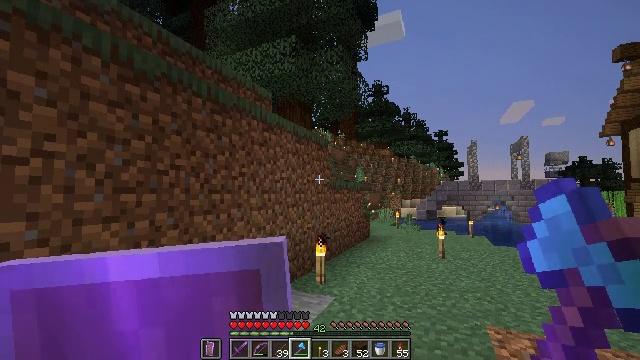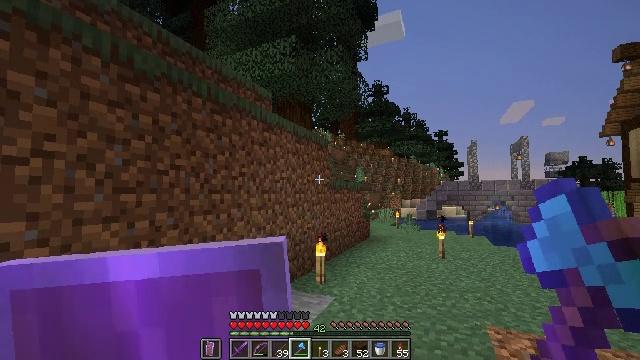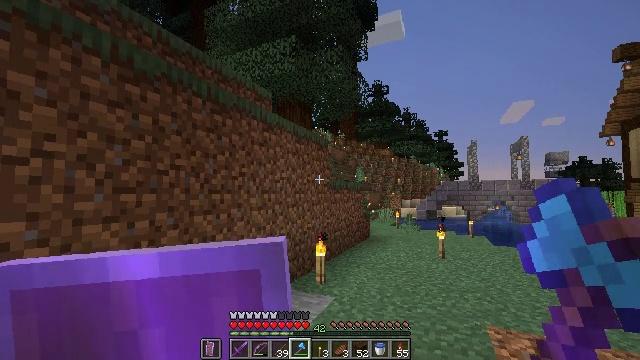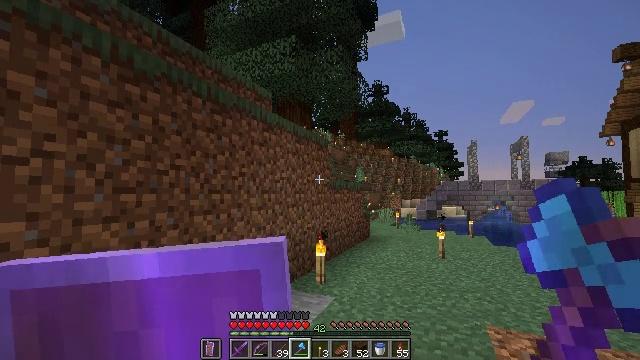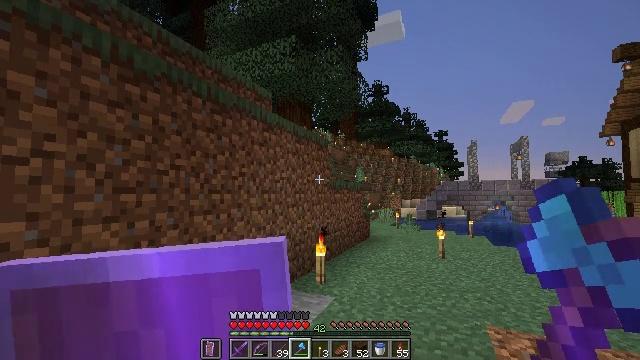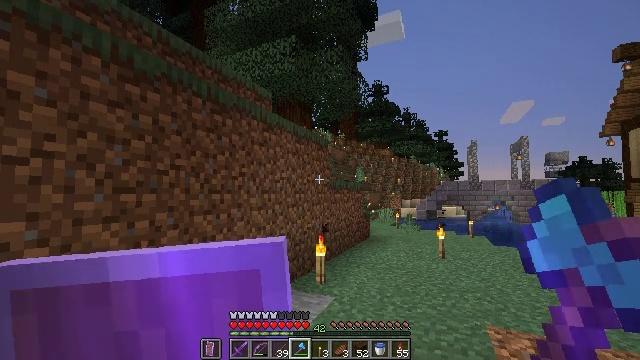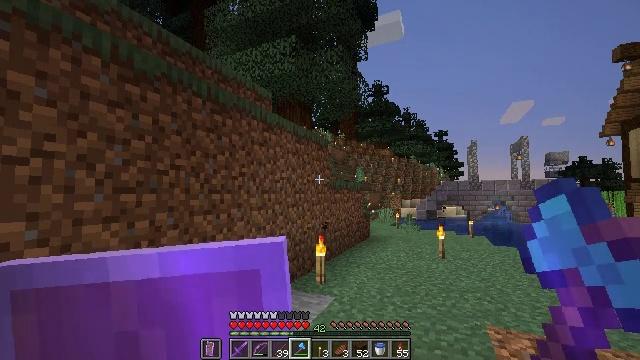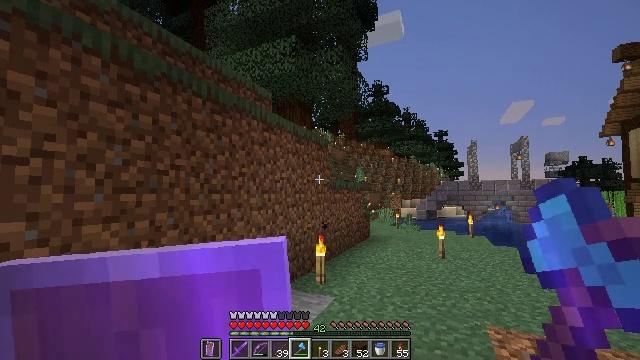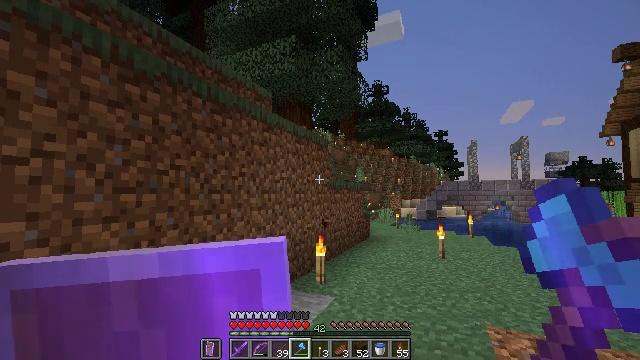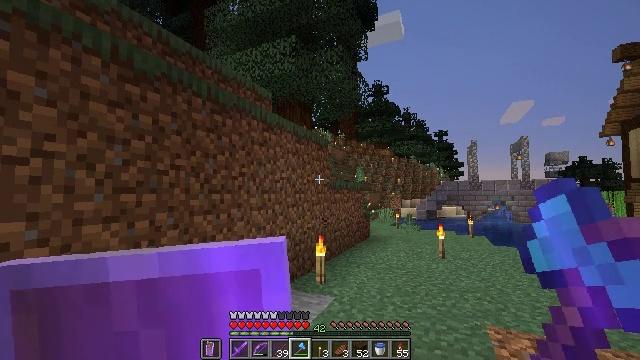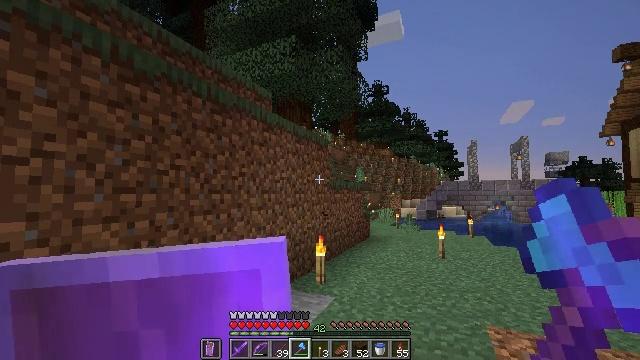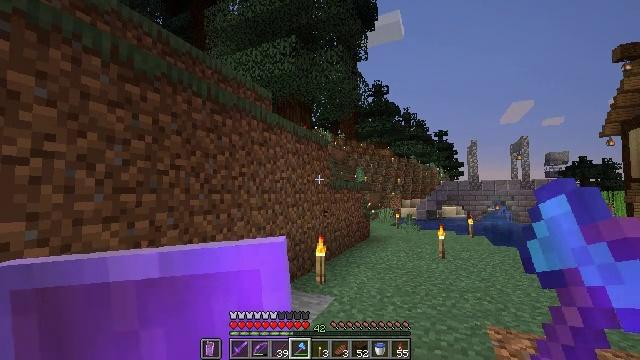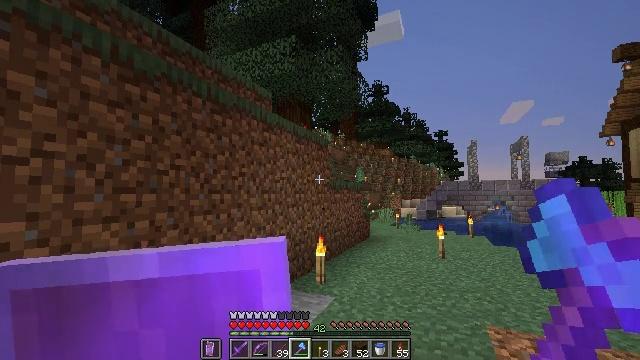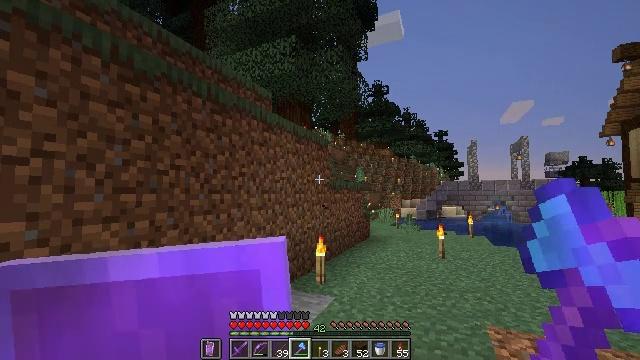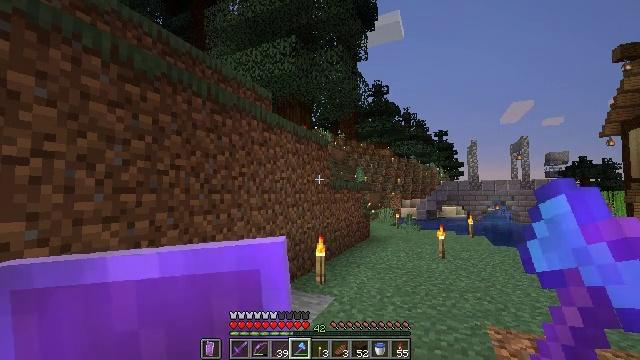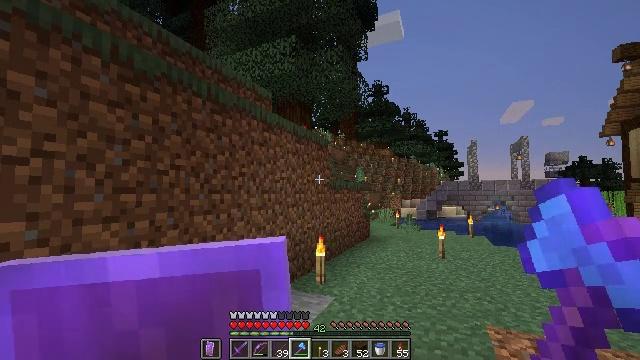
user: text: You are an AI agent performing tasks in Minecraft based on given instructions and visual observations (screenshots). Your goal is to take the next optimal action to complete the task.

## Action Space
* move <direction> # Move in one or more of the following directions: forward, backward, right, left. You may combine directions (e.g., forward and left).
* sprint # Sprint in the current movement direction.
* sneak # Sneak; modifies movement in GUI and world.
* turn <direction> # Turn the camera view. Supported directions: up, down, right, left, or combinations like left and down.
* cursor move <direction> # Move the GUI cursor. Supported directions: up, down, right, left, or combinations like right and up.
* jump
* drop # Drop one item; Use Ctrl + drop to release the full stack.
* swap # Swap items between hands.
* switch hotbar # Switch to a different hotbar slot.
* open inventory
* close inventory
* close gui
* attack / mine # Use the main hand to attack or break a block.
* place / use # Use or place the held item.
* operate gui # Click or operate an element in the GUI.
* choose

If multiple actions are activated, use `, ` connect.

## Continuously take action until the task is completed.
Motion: motion action
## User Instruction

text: Collect the bee nest for honey.
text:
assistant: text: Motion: no_op
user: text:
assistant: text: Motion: no_op
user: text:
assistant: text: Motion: no_op
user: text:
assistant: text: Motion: no_op
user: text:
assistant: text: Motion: no_op
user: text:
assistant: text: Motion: no_op
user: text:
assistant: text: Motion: no_op
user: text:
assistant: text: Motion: no_op
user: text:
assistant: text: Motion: no_op
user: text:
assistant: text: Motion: no_op
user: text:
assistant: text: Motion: no_op
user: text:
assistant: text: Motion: no_op
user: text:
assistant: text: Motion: no_op
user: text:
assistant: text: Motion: no_op
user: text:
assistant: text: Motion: no_op
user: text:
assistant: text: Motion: no_op
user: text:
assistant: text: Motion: no_op
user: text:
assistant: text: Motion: no_op
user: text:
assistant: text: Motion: no_op
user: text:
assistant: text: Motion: no_op
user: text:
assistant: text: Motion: no_op
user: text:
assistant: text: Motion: no_op
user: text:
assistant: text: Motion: no_op
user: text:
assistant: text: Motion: no_op
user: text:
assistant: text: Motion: no_op
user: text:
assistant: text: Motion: no_op
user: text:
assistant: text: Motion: no_op
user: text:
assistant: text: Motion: no_op
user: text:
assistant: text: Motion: no_op
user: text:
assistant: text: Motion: no_op